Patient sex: F
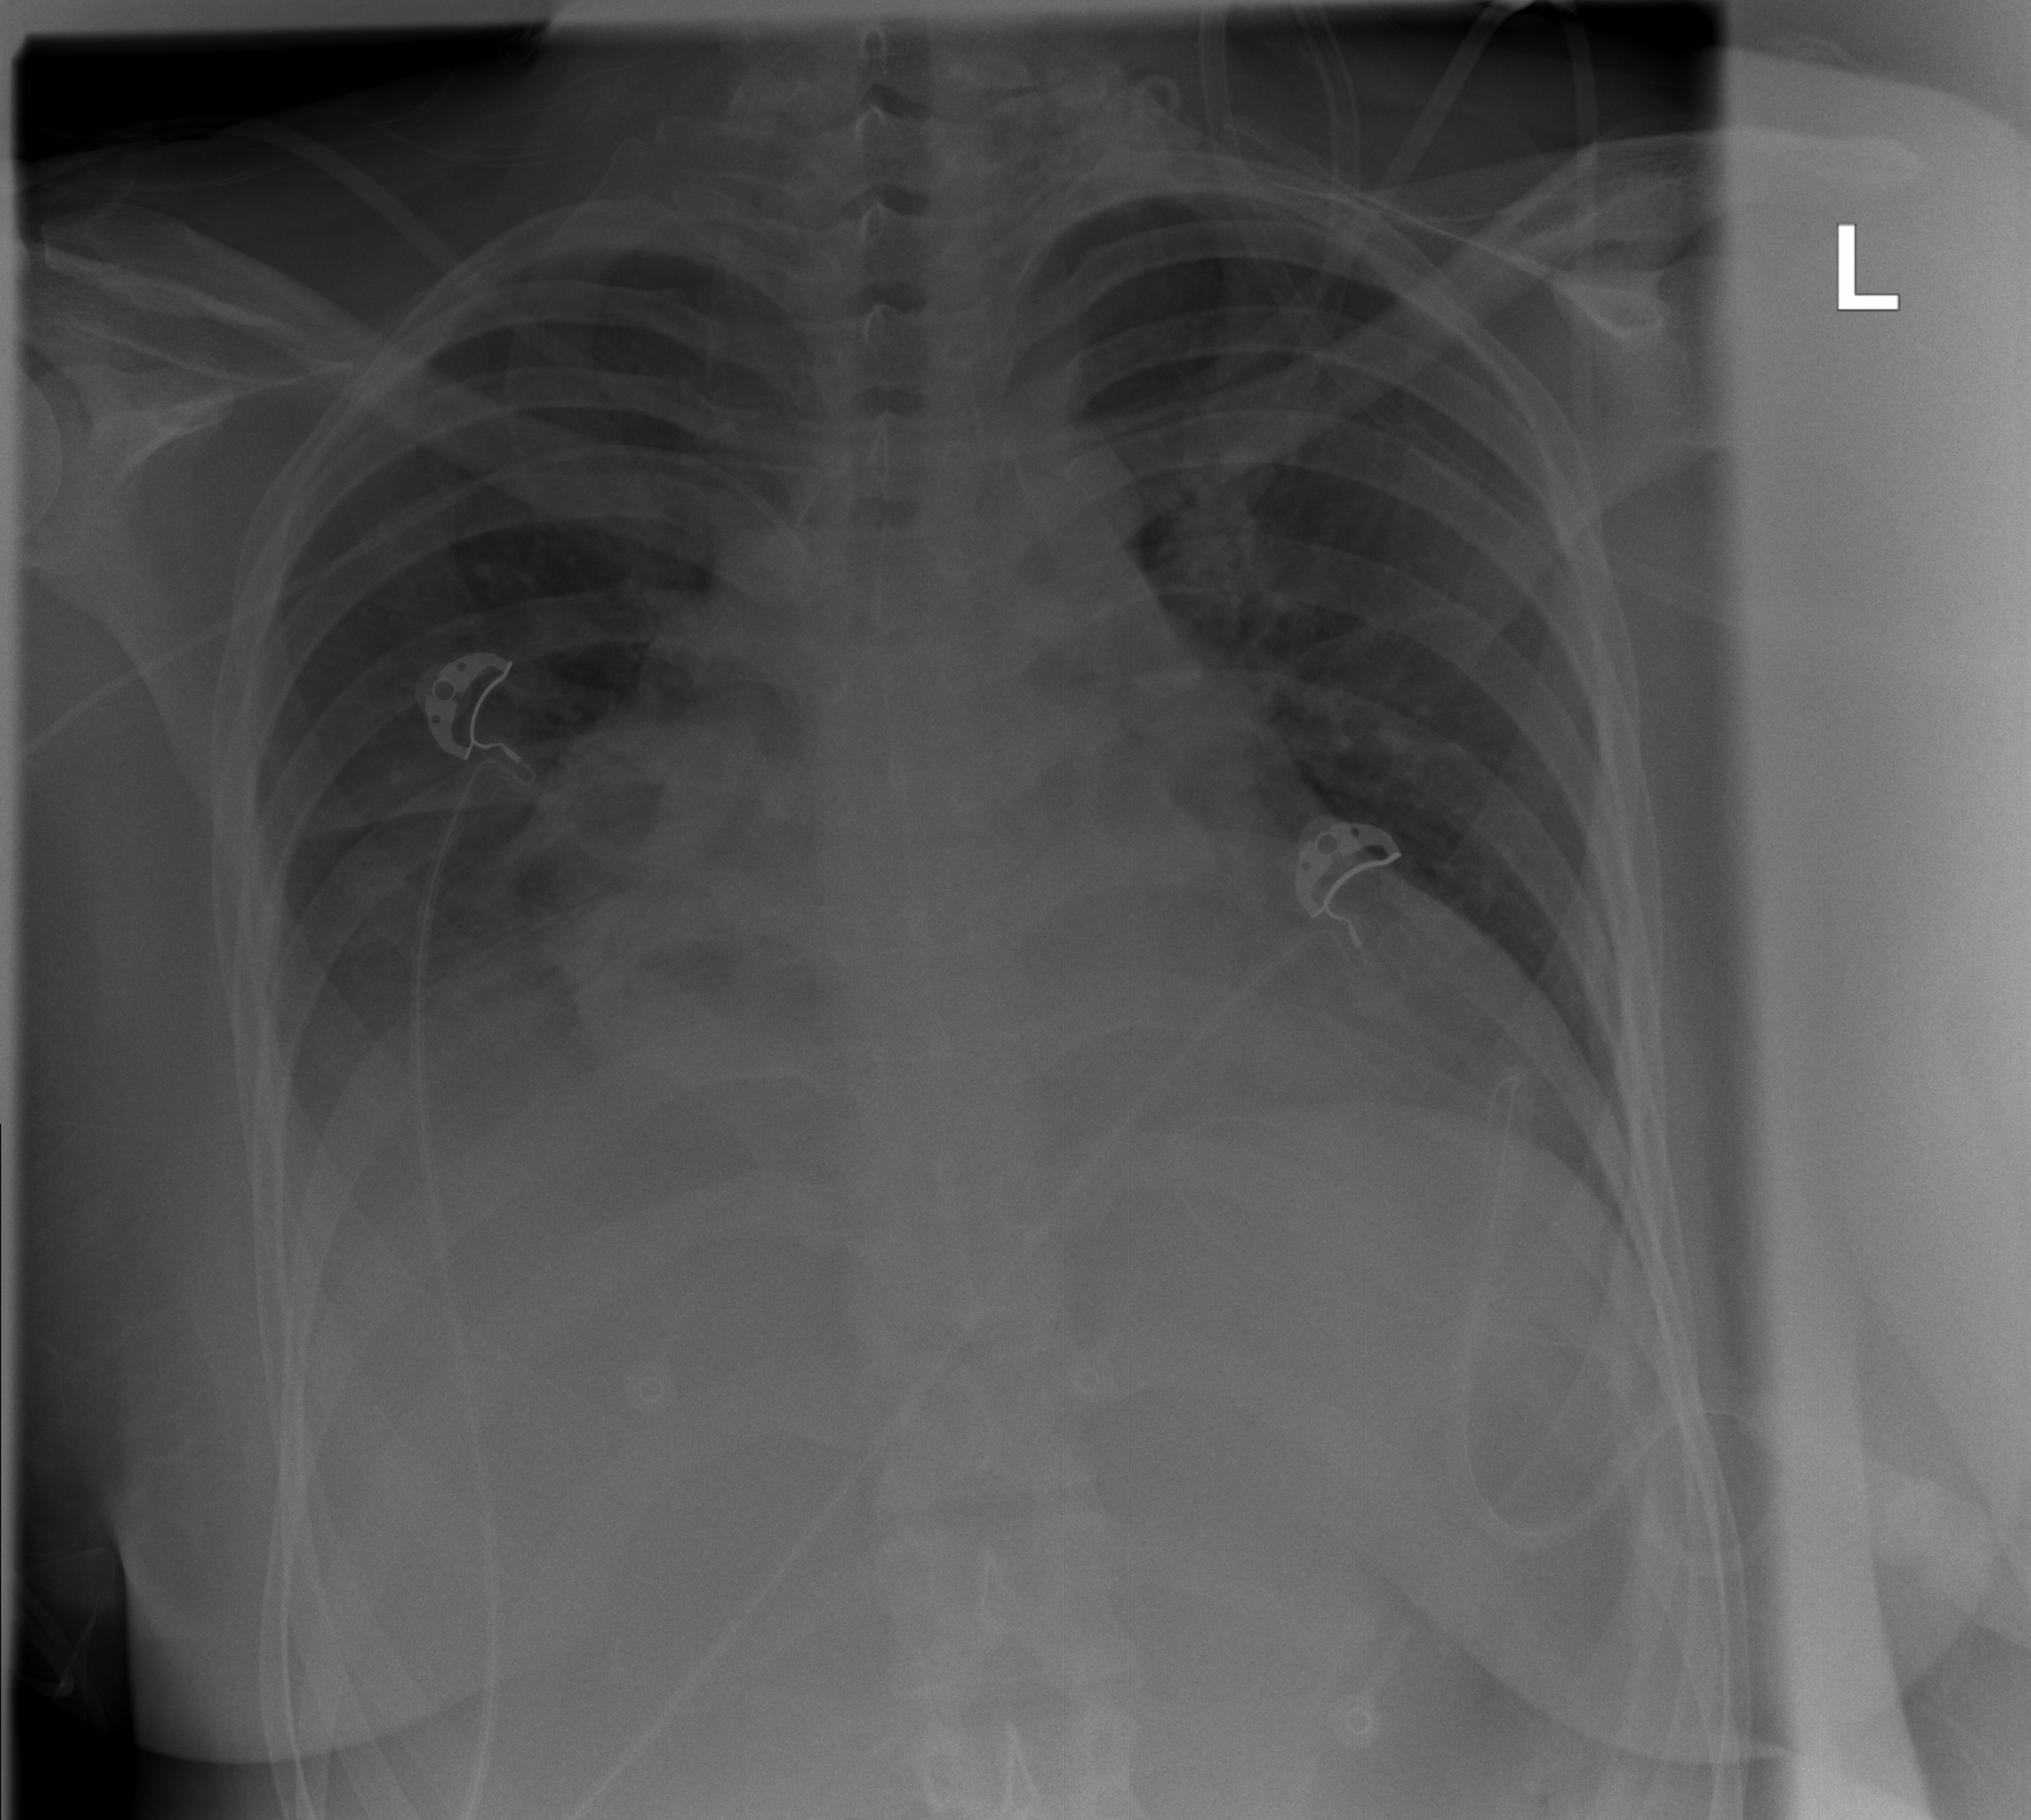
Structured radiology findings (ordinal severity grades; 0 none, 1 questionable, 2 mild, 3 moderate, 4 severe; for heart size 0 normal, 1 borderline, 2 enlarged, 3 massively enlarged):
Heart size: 3
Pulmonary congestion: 0
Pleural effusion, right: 2
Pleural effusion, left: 0
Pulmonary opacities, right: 1
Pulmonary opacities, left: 0
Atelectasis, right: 2
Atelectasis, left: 0